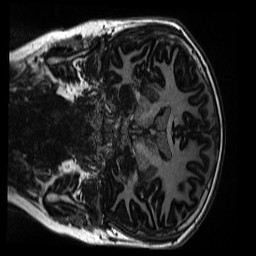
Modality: MP2RAGE
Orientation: coronal
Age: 13
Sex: male
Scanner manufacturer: siemens
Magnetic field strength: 3 T
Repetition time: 4 s
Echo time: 0.00303 s